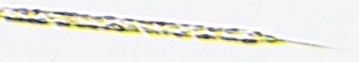
Label: Rhizosolenia